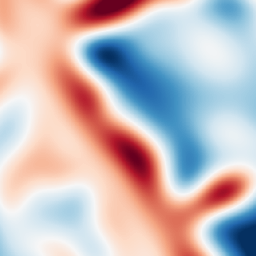
Category: multiscale
Decomposition family: log
Decomposition parameters: sigma: 20
Upsampling method: nearest
Upsampling parameters: scale: 4
Upsampling scale: 4